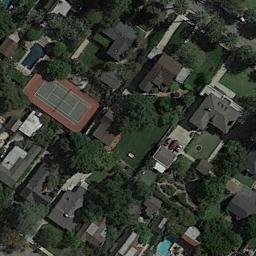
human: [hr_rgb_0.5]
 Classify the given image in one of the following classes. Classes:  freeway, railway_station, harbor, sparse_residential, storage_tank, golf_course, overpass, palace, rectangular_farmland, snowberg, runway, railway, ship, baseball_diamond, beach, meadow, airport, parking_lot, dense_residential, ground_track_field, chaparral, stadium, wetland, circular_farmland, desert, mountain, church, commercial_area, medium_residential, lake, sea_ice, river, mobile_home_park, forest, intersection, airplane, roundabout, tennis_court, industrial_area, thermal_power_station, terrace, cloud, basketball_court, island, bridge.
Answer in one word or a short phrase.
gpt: tennis_court